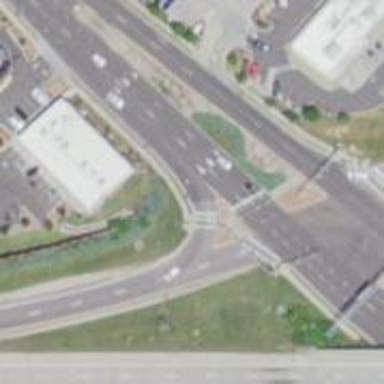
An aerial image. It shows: Controlled road crossing.